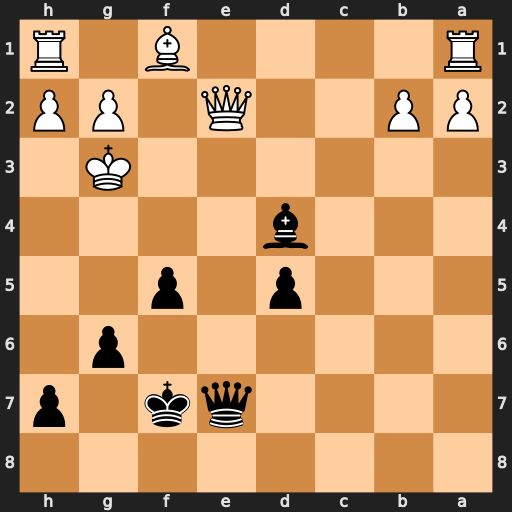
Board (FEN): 8/4qk1p/6p1/3p1p2/3b4/6K1/PP2Q1PP/R4B1R
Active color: b
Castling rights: -
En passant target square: -
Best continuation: Qg5+ Kh3 Qh6+